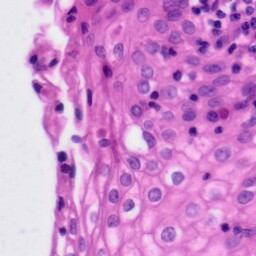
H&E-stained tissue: Tonsil